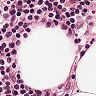
Metastatic tissue present: no